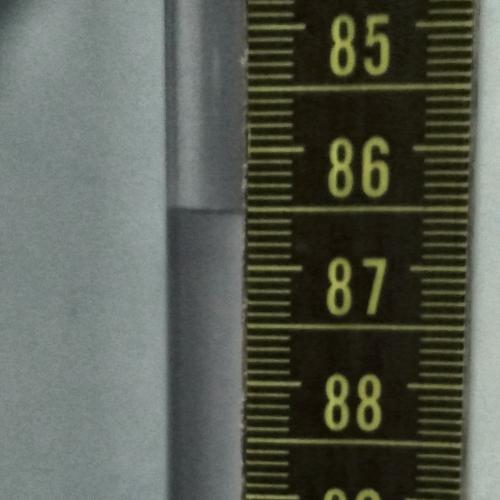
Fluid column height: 86.5 cm